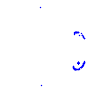
Particle: proton